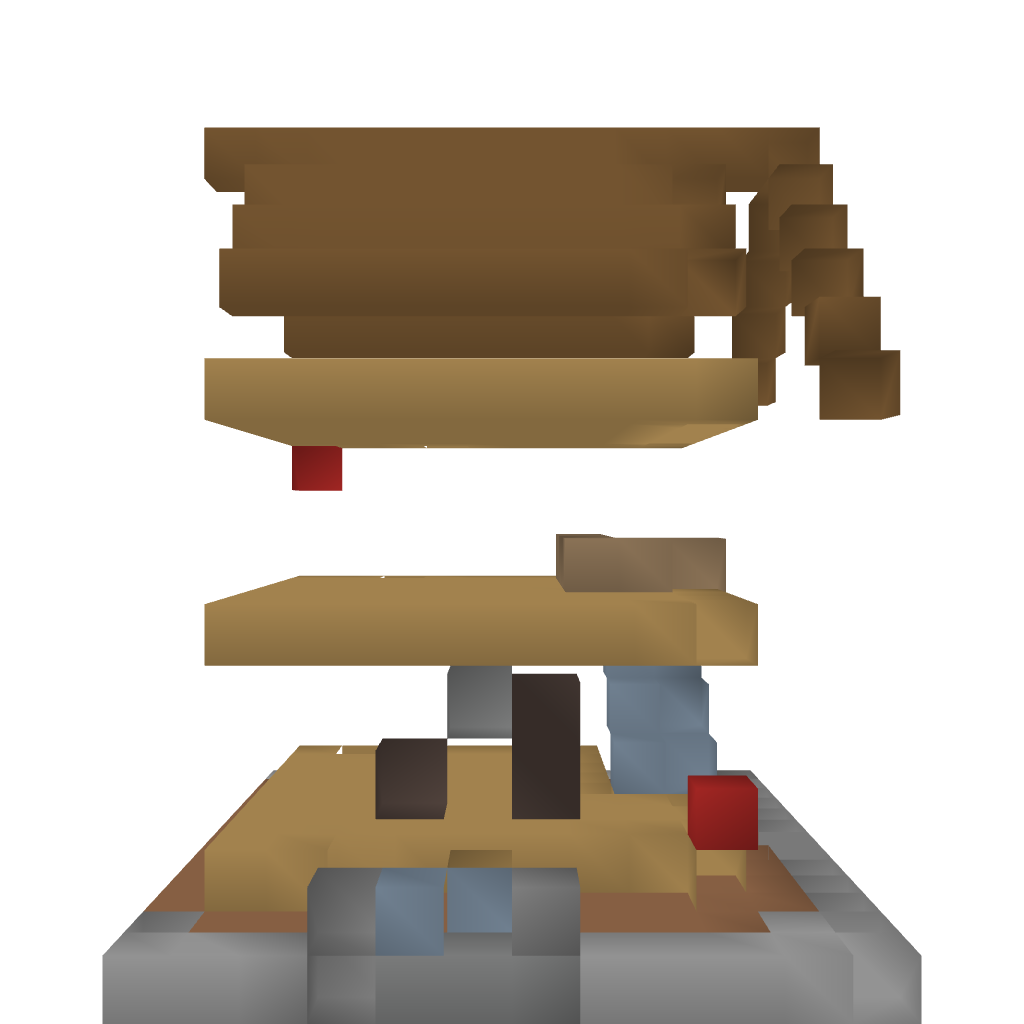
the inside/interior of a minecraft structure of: Medieval Style House II